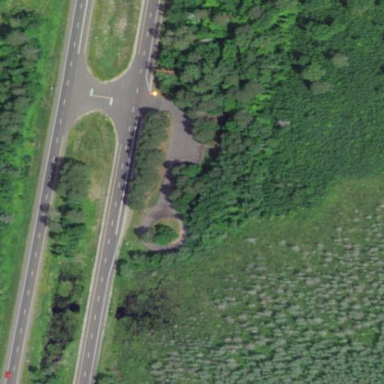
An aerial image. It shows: Rest area along the road.